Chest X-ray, PA view. Patient: 53 years old, sex F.
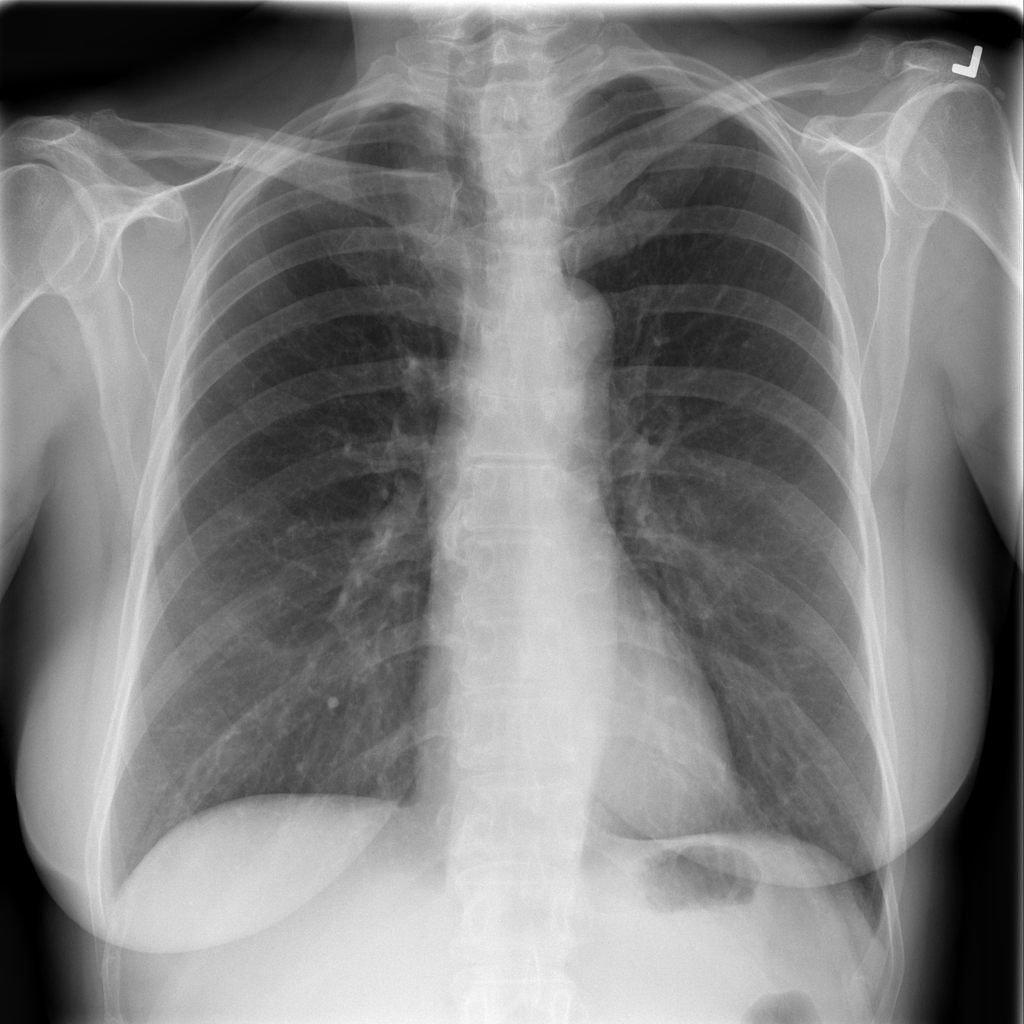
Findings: No Finding